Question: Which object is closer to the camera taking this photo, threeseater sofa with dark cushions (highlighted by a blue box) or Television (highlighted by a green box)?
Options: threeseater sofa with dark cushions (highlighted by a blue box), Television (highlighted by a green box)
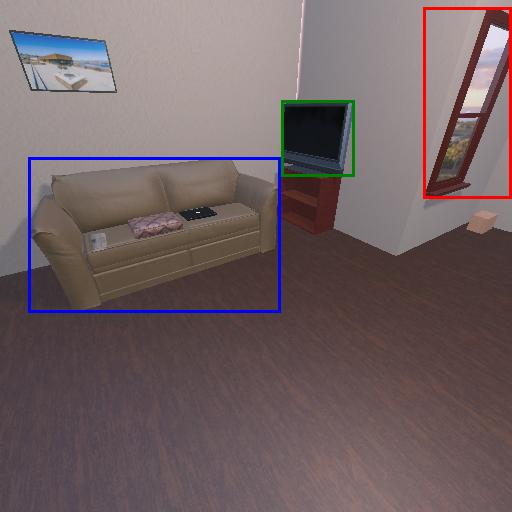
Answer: threeseater sofa with dark cushions (highlighted by a blue box)